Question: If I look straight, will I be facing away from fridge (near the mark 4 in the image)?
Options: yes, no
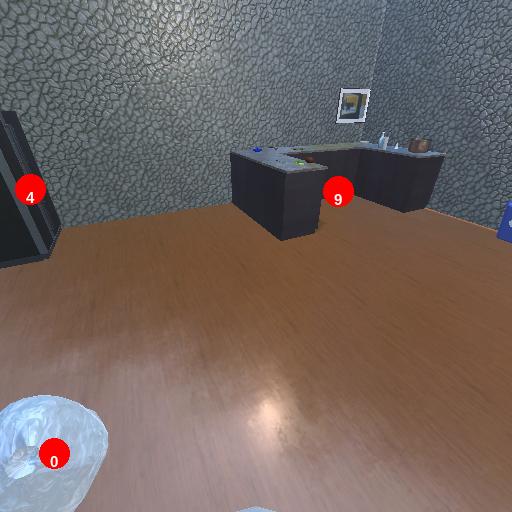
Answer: yes